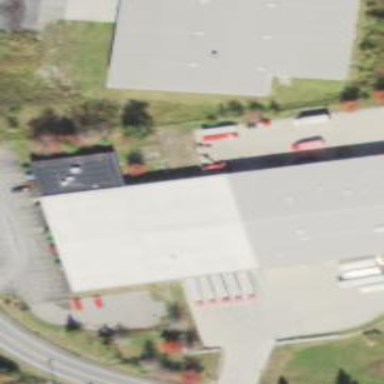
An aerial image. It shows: Industrial building.